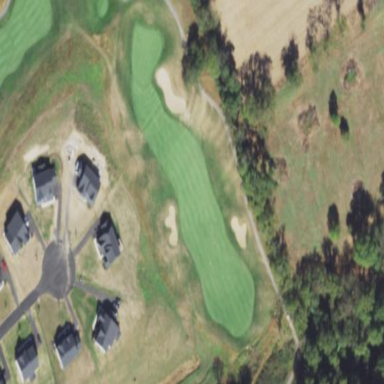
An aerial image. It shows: Golf fairway surrounded by grass.